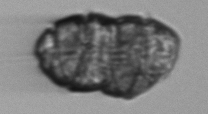
Label: Margalefidinium